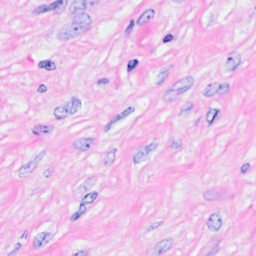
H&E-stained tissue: Breast